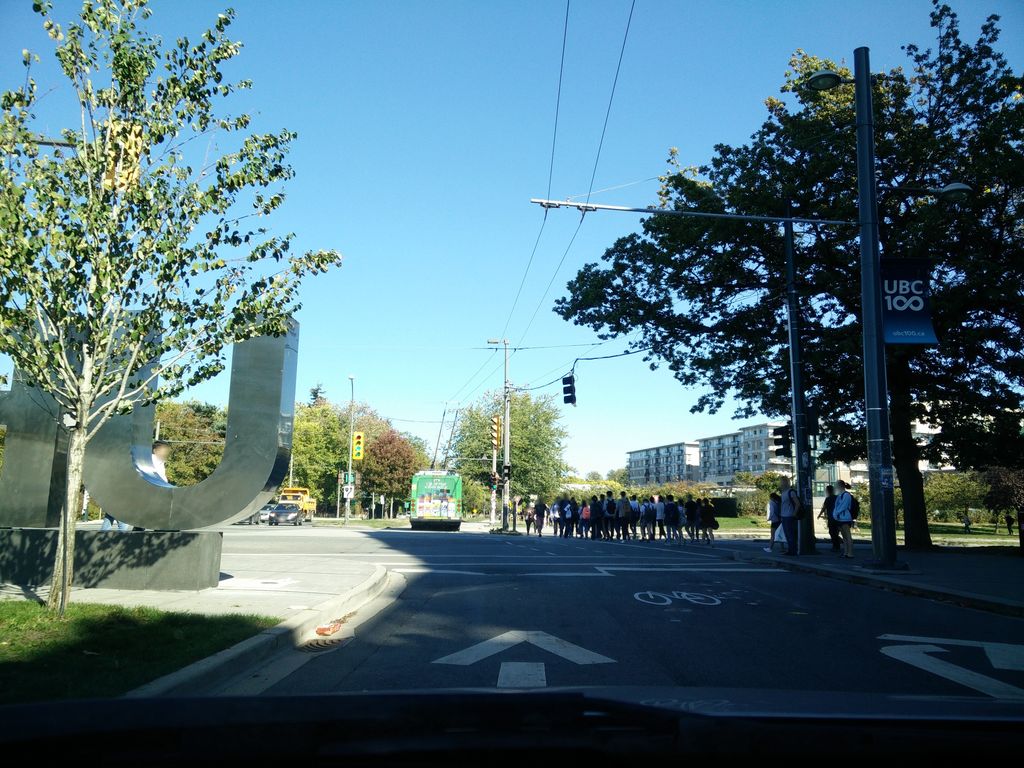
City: vancouver